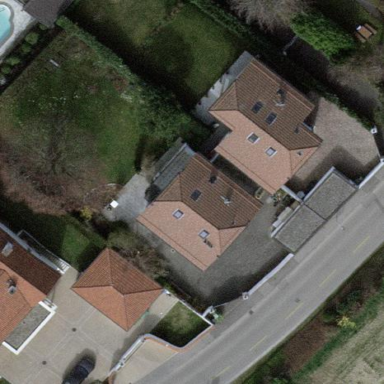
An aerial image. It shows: Detached building.